【题型】解答题　【知识点】平面几何　【难度】easy
好的座椅可以让人坐着更舒适. 交大附中教师办公室座椅如图1所示, 它的主要组成有支撑部分、座面和椅背, 座面和椅背均可以进行调节. 其纵截面如图2所示, 支撑部分 $CA = CB = 50\mathrm{cm}$, $CD$ 与水平地面垂直, $DF = 30\mathrm{cm}$, $FH = 80\mathrm{cm}$, $CD = 20\mathrm{cm}$, $\angle CAB = 37^\circ$.

(1) 求点 $D$ 距离地面的高度;

\vspace{1em}
(2) 相较于座面水平、椅背竖直的情况, 座面稍向下倾斜, 椅背与座面的夹角略大于 $90^\circ$ 时, 坐起来更加舒适. 已知当座椅的座面与水平面的夹角 $\angle FEI$ 为 $10^\circ$, 座面与椅背的夹角 $\angle EFH$ 为 $105^\circ$ 时坐起来最舒适, 求坐起来最舒适时点 $H$ 距离地面的高度 (小数点后保留 1 位小数).

\vspace{1em}
($\sin37^\circ \approx 0.60, \cos37^\circ \approx 0.80,  \cos80^\circ \approx 0.17,\sin80^\circ \approx 0.98, \sin65^\circ \approx 0.91, \cos65^\circ \approx 0.42$)
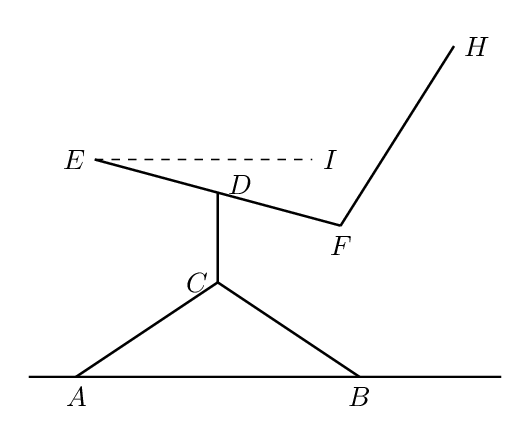
【解答】
\textbf{【答案】}
(1) 点 \(D\) 距离地面的高度为 \(50\mathrm{cm}\)

(2) 点 \(H\) 距离地面的高度 \(117.7\mathrm{cm}\)

\vspace{1em}
\textbf{【分析】}
本题考查了解直角三角形的应用，通过作辅助线，构造出直角三角形是解题的关键.

(1) 延长 \(DC\) 交 \(AB\) 于 \(G\)，则 \(CG \perp AB\)，在 \(\text{Rt}\triangle ACG\) 中，解直角三角形即可求解；

(2) 过点 \(F\) 作 \(PQ \parallel IE\)，过点 \(H\) 作 \(HQ \perp PQ\)，则 \(PQ \perp CD\)，在 \(\text{Rt}\triangle DPF\)、\(\text{Rt}\triangle HFQ\) 中，分别解直角三角形即可求解.

\vspace{1em}
\textbf{【详解】}
(1) 解：延长 \(DC\) 交 \(AB\) 于 \(G\)，则 \(CG \perp AB\)，

\(\because CA = CB = 50\mathrm{cm}\)，

\(\therefore CG = CA \cdot \sin\angle CAB = 50 \times 0.6 = 30\mathrm{cm}\)，

\(\therefore DG = CD + CG = 50\mathrm{cm}\)，

则点 \(D\) 距离地面的高度为 \(50\mathrm{cm}\)；

(2) 过点 \(F\) 作 \(PQ \parallel IE\)，过点 \(H\) 作 \(HQ \perp PQ\)，则 \(PQ \perp CD\)，

\(\therefore \angle DFP = \angle FEI = 10^\circ\)，则 \(\angle PDF = 80^\circ\)，

在 \(\text{Rt}\triangle DPF\) 中，\(DP = DF \cdot \cos\angle PDF = 5.1\mathrm{cm}\)，

\(\therefore PG = DG - DP = 44.9\mathrm{cm}\)，

\(\because \angle EFH = 105^\circ\)，

\(\therefore \angle HFQ = 180^\circ - \angle EFH - \angle DFP = 65^\circ\)，

在 \(\text{Rt}\triangle HFQ\) 中，\(HQ = FH \cdot \sin\angle HFQ = 72.8\mathrm{cm}\)，

则 \(HQ + PG = 72.8 + 44.9 = 117.7\mathrm{cm}\)，

\(\therefore\) 点 \(H\) 距离地面的高度 \(117.7\mathrm{cm}\).
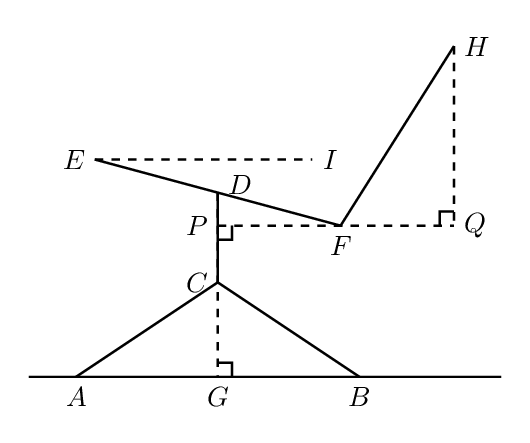